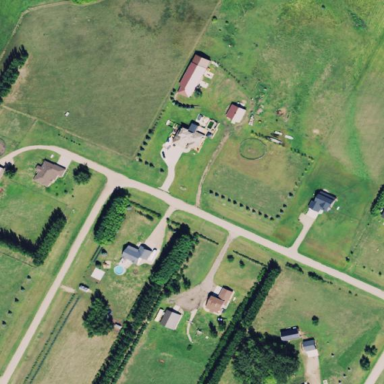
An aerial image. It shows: Residential area in rural setting.